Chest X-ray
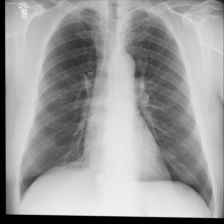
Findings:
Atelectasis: negative
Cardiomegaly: negative
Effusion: negative
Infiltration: negative
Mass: negative
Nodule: positive
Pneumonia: negative
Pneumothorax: negative
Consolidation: negative
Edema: negative
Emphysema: negative
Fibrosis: negative
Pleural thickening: negative
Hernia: negative